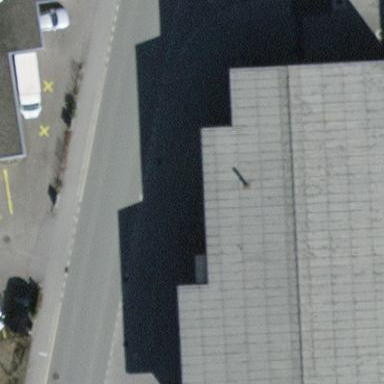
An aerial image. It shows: Industrial building.